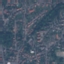
Land use / land cover class: Residential